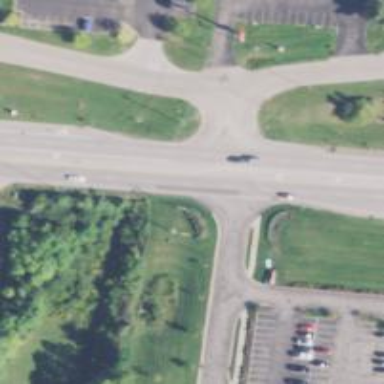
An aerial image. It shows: Secondary road.